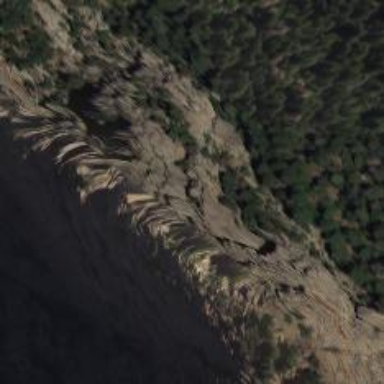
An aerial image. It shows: Natural cliff.